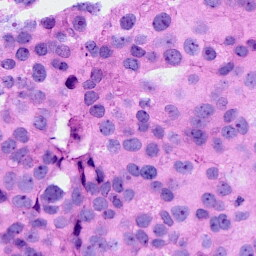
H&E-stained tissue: Breast